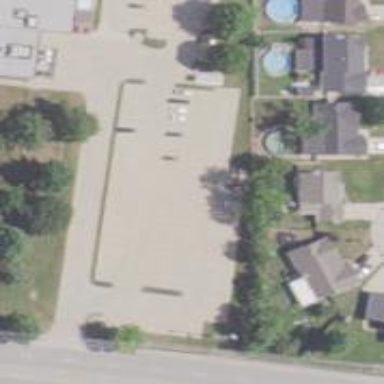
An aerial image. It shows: Parking area.